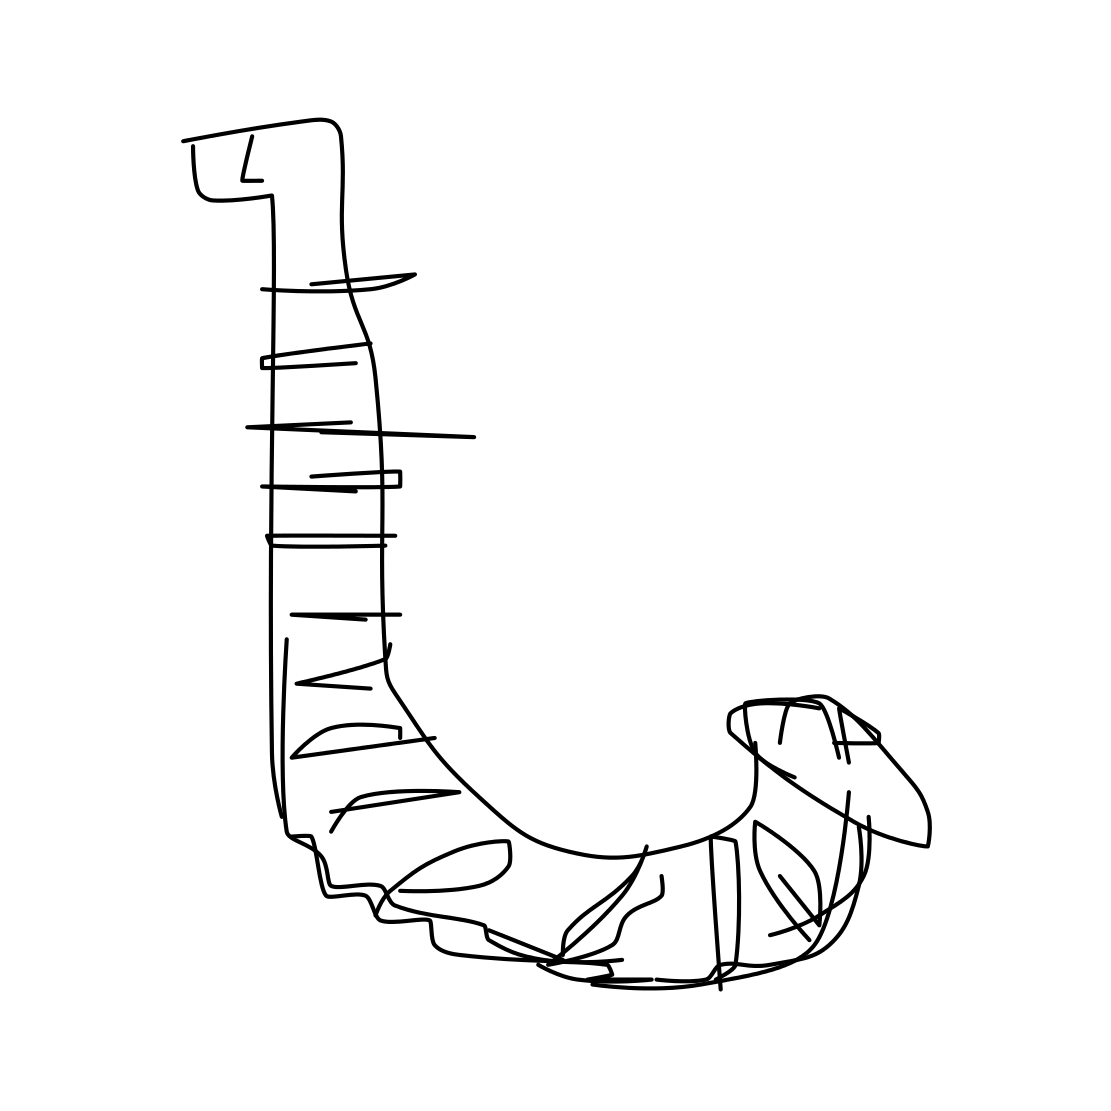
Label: saxophone